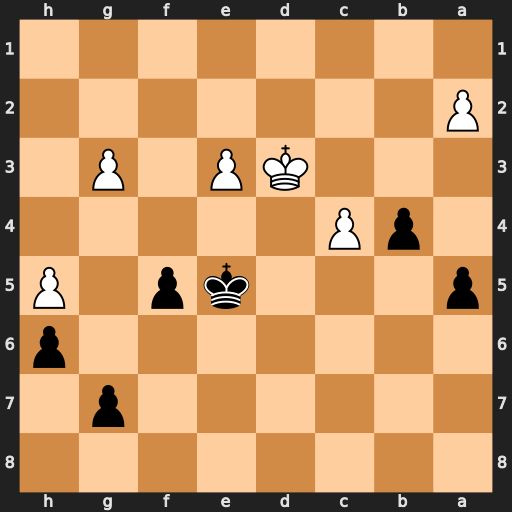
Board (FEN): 8/6p1/7p/p3kp1P/1pP5/3KP1P1/P7/8
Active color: b
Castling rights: -
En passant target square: -
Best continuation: a4 c5 Kd5 c6 Kxc6